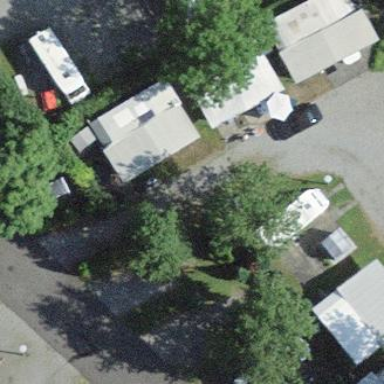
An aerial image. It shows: Camping pitch for tourists.